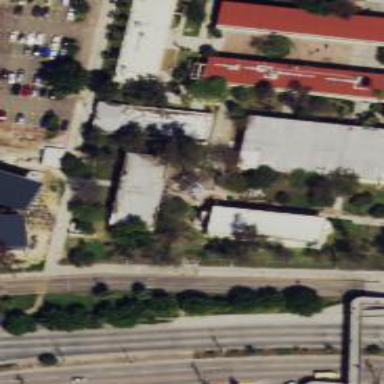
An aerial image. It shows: University.